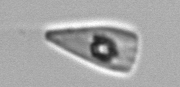
Label: Licmophora